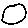
Label: moon